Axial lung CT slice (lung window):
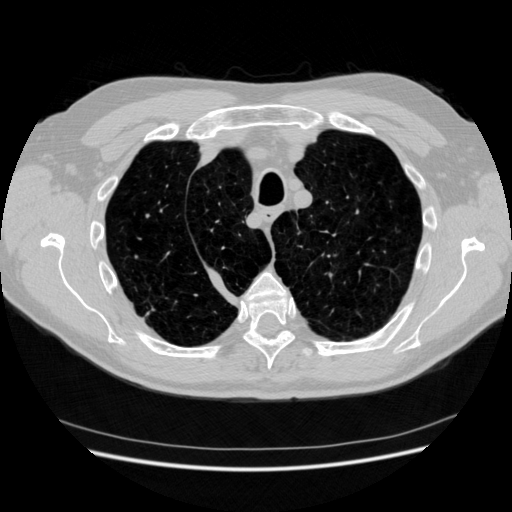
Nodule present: no